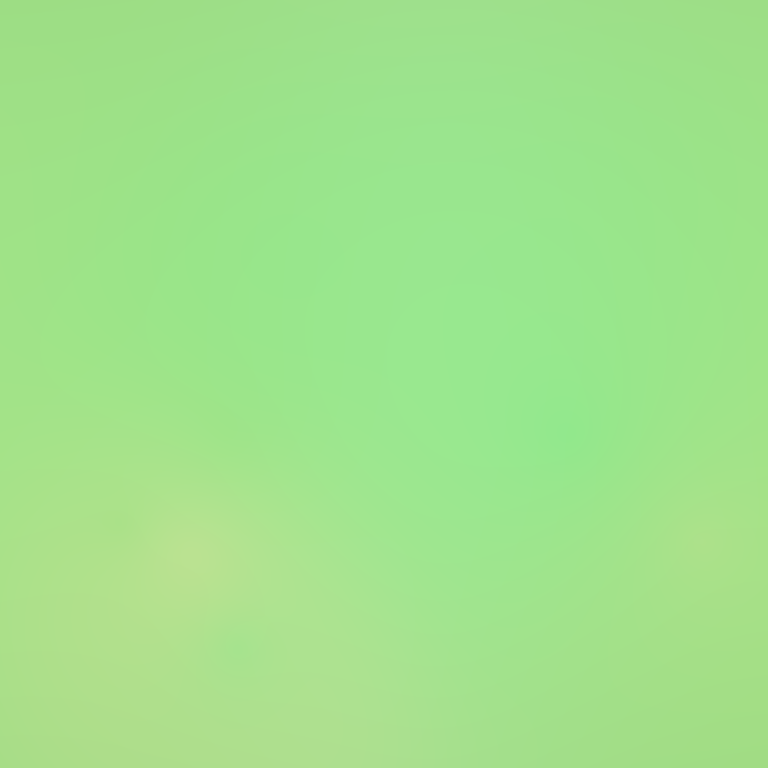
Abstract light effect, smooth gradient from soft green to pale yellow, calm atmosphere, diffuse light, no room, no furniture, no objects.